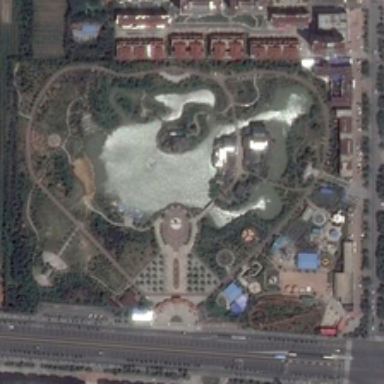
A park with many green trees and a pond is surrounded by many green trees and buildings and a road .